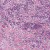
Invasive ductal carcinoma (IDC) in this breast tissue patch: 1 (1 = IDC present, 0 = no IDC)